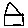
Label: house